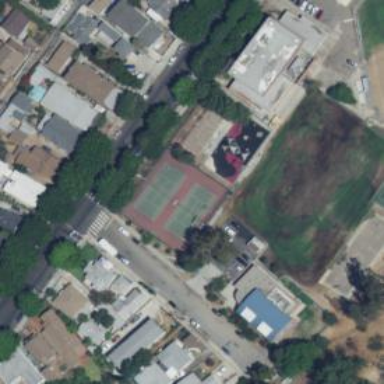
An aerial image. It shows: Tennis court on pitch designated for leisure land.